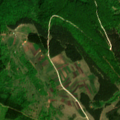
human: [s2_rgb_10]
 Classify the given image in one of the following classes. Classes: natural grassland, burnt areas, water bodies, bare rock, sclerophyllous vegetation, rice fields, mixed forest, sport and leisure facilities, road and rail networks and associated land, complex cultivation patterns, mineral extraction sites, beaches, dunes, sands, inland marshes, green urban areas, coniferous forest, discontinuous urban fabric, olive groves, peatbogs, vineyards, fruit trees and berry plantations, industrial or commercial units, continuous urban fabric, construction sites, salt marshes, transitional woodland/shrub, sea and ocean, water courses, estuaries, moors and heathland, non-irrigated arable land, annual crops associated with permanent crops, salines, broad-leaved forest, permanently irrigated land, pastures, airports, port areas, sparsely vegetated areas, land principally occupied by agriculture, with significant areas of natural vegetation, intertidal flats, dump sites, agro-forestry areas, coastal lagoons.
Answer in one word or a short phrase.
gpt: land principally occupied by agriculture, with significant areas of natural vegetation, broad-leaved forest, coniferous forest, mixed forest, natural grassland, transitional woodland/shrub